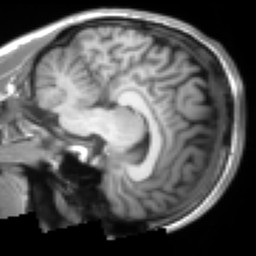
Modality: T1w
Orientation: sagittal